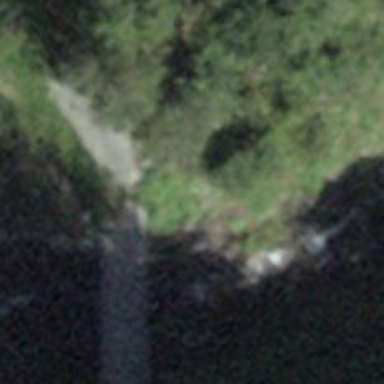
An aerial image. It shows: Path leading to bridge.